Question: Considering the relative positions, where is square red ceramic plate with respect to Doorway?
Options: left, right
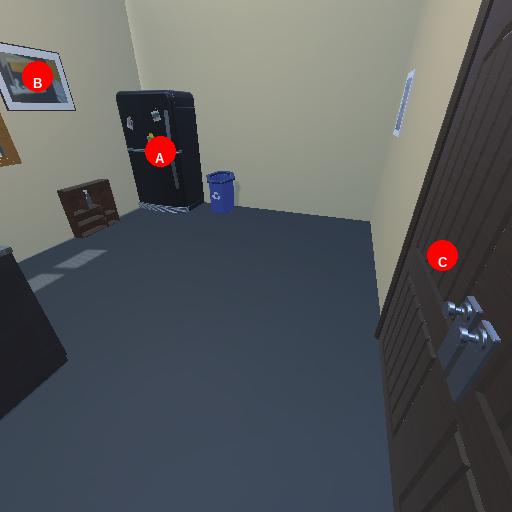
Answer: left